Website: bh-photo
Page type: customer-info-address
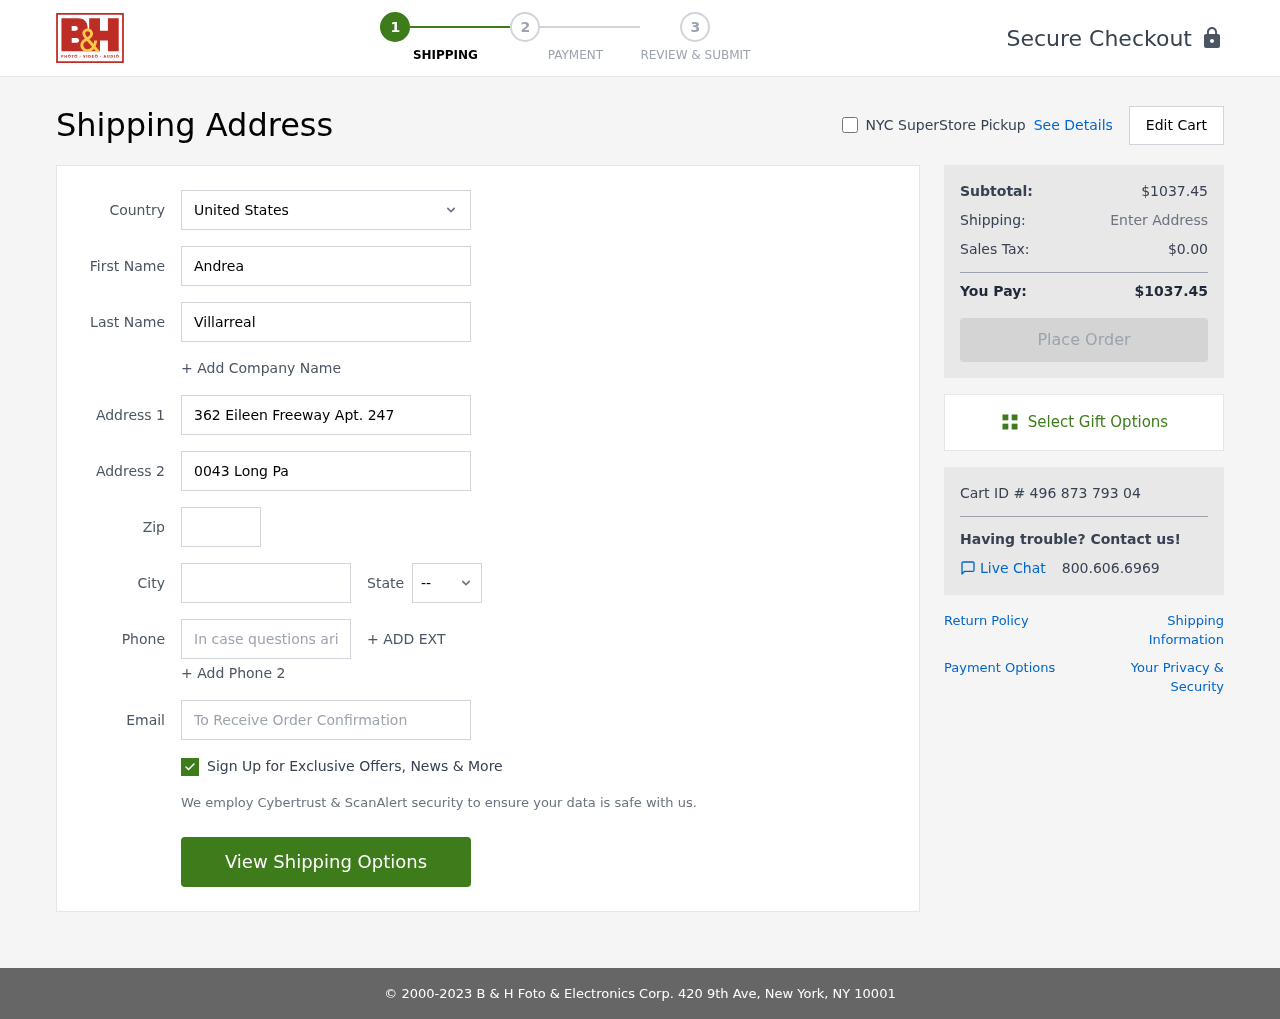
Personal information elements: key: PII_CITY
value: Hallmouth
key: PII_COUNTRY
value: United States
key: PII_EMAIL
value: andreavillarreal@hotmail.com
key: PII_FIRSTNAME
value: Andrea
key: PII_LASTNAME
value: Villarreal
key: PII_PHONE
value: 5627527132
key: PII_POSTCODE
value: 64022
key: PII_STATE_ABBR
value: MS
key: PII_STREET
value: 362 Eileen Freeway Apt. 247
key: PII_STREET2
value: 0043 Long Parks Suite 203
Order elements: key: ORDER_SUBTOTAL
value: $1037.45
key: ORDER_TAX
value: $0.00
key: ORDER_TOTAL
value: $1037.45
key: ORDER_ID
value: Cart ID # 496 873 793 04